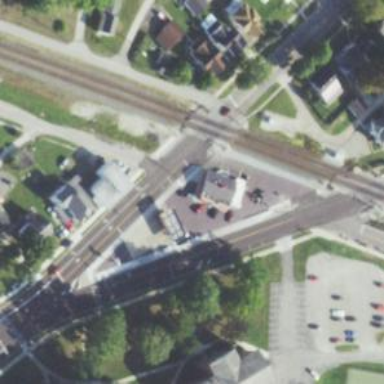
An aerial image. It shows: Railway level crossing.